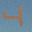
Label: 4